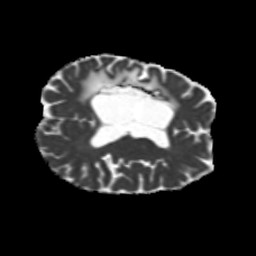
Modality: MD
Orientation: axial
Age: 31
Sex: female
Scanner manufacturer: siemens
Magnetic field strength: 3 T
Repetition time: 5.25 s
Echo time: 0.08 s